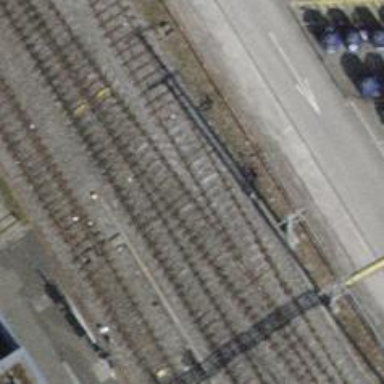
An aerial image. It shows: Single-track railway with electrified contact lines.